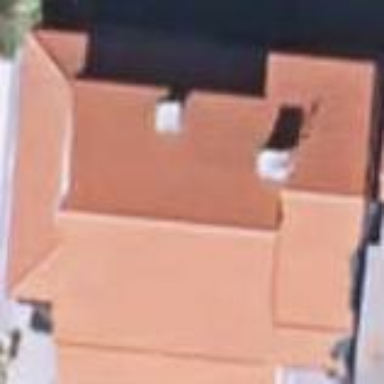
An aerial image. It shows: Simple house.